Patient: sex M, age 79
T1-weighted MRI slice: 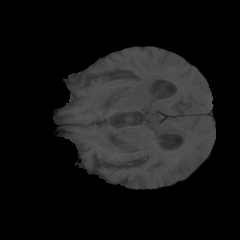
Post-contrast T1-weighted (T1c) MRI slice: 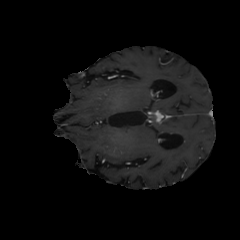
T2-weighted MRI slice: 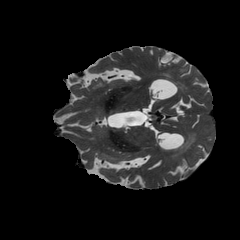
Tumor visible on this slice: no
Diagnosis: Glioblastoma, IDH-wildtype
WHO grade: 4